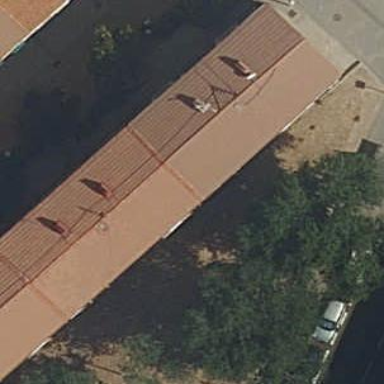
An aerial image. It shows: Apartment building with hipped roof.